Field crop: tomato
Growth stage: 1
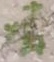
Species: portulaca